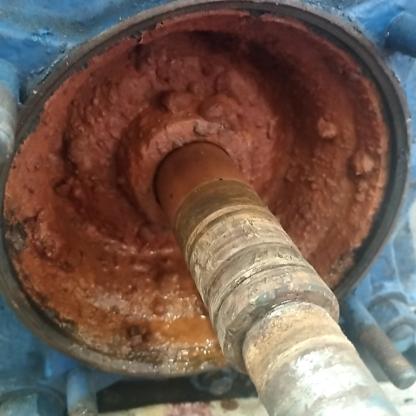
Klasa: inne